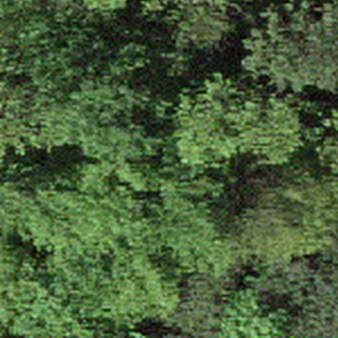
Label: other